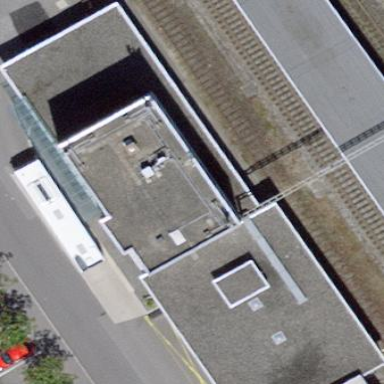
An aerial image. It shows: Flat roof building.